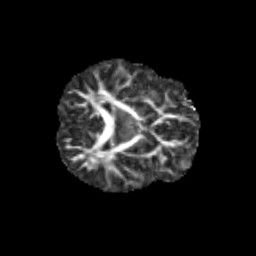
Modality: FA
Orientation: axial
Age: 9
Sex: female
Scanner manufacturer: siemens
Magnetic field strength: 3 T
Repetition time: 3.8 s
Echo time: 0.07 s